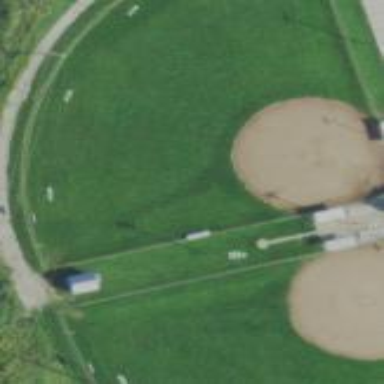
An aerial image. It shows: Baseball pitch for leisure land.